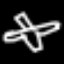
Label: airplane